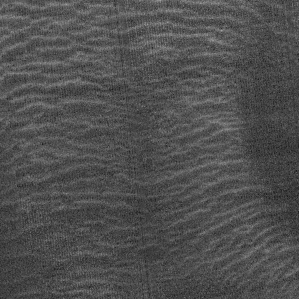
Label: frost